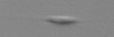
Label: Cylindrotheca_morphotype1